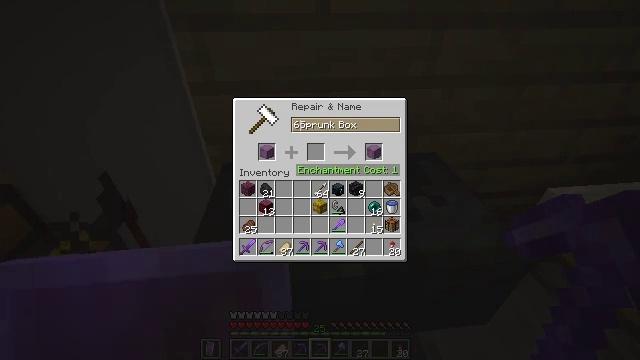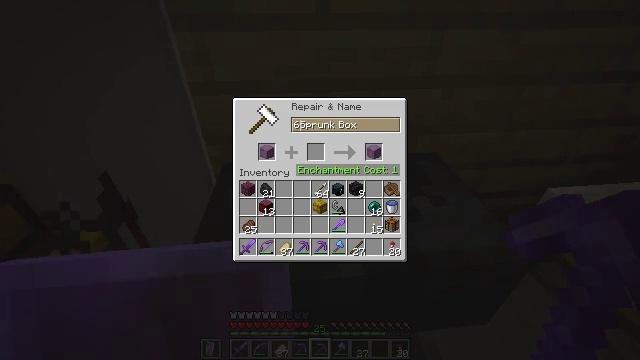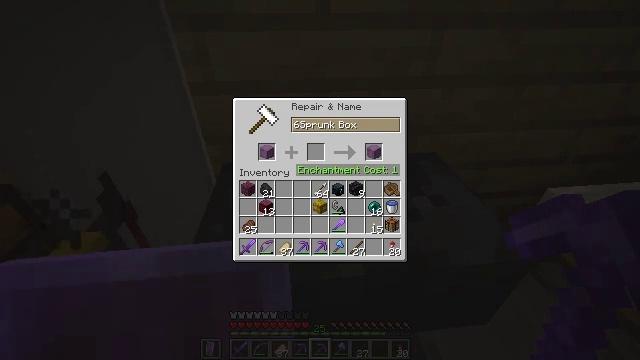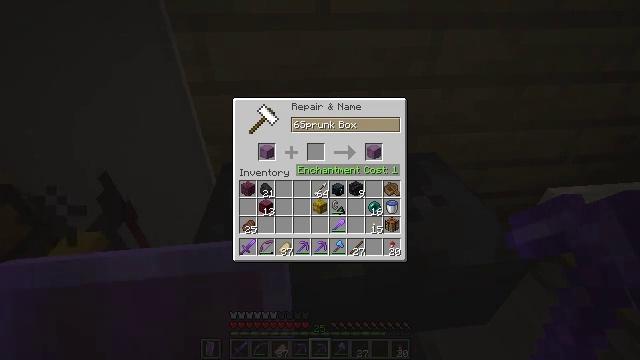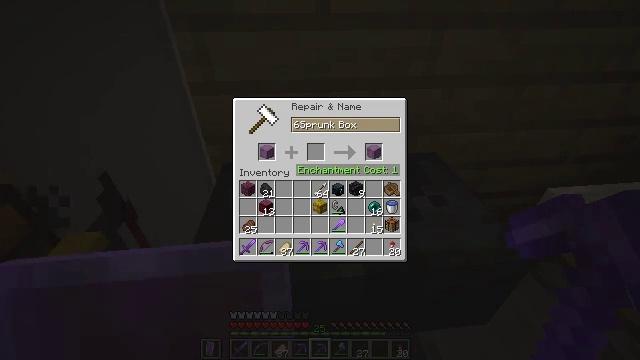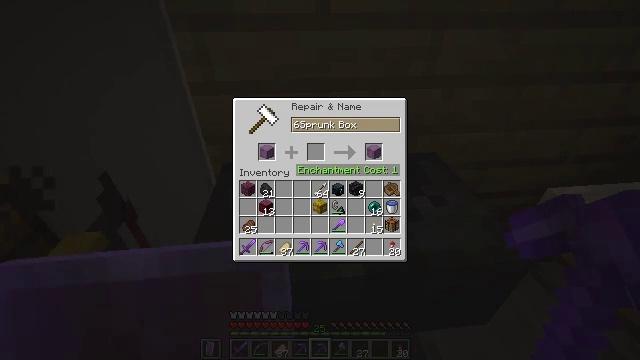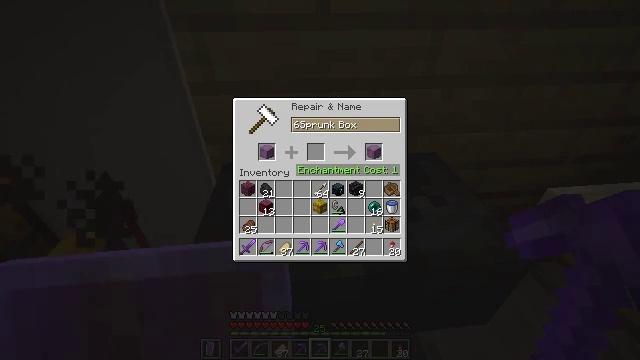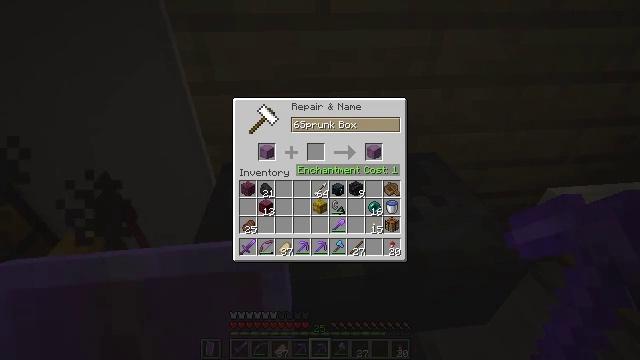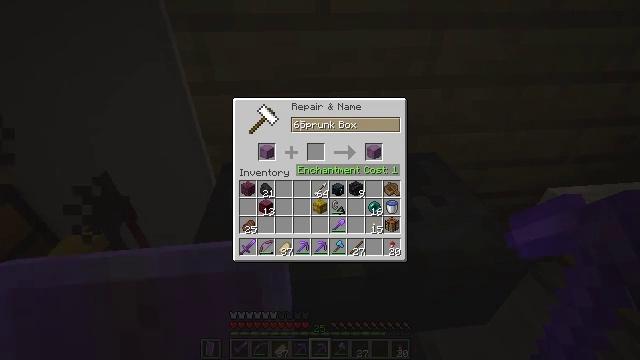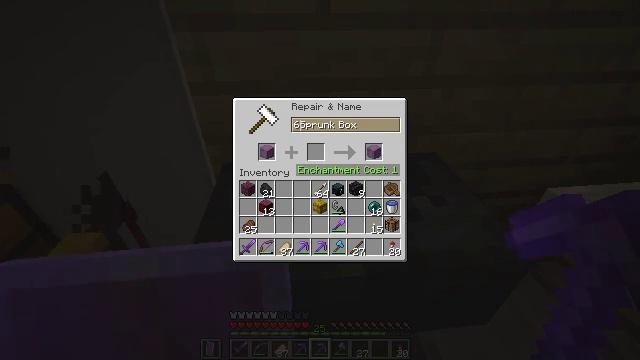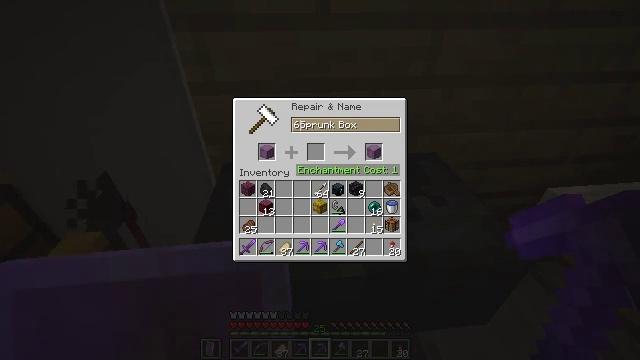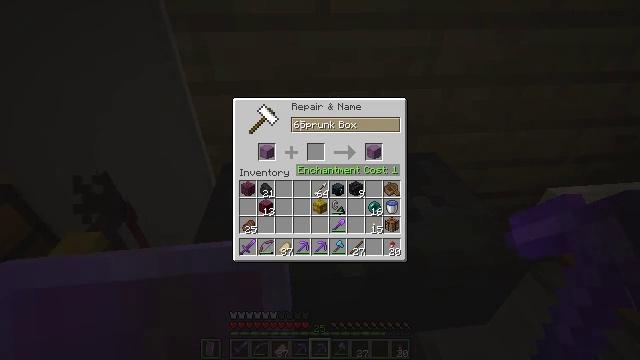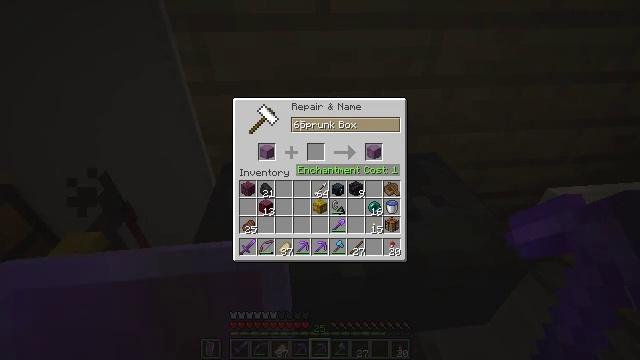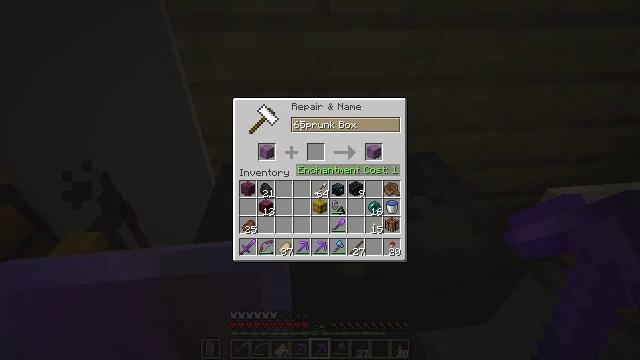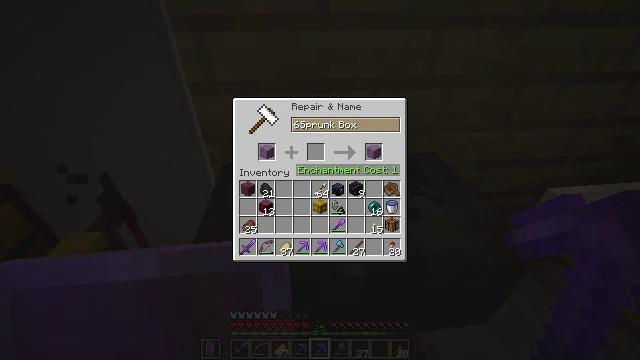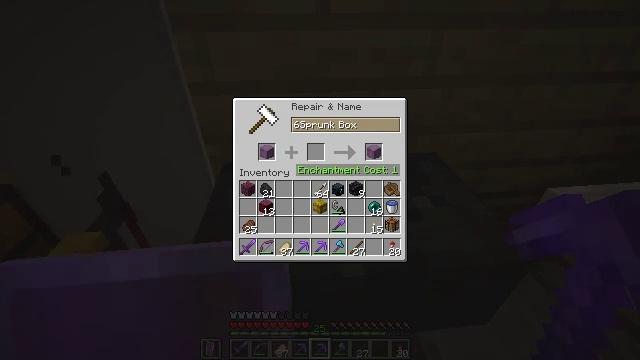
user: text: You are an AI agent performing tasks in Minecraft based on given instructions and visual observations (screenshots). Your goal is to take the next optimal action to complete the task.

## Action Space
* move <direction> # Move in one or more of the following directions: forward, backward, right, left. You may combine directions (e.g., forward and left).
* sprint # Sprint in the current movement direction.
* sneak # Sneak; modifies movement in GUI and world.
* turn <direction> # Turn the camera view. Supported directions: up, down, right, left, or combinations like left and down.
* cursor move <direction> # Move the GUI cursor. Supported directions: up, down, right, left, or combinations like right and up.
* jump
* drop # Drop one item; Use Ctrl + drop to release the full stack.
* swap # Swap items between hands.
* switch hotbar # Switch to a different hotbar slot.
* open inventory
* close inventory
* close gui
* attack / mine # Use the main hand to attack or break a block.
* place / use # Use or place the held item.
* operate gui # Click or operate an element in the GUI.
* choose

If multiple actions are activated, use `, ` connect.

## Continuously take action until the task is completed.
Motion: motion action
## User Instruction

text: Make magenta dye with the crafting menu.
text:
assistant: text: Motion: no_op
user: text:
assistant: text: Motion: no_op
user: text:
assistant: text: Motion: no_op
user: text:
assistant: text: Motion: no_op
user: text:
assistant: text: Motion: no_op
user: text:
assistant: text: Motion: no_op
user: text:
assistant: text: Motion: no_op
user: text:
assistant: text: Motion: no_op
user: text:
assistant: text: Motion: no_op
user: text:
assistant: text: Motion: no_op
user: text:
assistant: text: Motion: no_op
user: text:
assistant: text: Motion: no_op
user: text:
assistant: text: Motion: no_op
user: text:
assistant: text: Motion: no_op
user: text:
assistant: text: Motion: no_op
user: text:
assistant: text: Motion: no_op
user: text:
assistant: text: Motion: no_op
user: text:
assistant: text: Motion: no_op
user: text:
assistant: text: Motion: no_op
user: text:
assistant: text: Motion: no_op
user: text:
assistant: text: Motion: no_op
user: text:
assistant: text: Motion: no_op
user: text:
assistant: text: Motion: no_op
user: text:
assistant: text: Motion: no_op
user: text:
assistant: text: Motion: no_op
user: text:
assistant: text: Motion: no_op
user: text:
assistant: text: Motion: no_op
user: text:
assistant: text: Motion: no_op
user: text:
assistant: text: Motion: no_op
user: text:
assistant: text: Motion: no_op